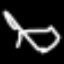
Label: octagon